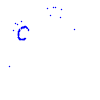
Particle: proton